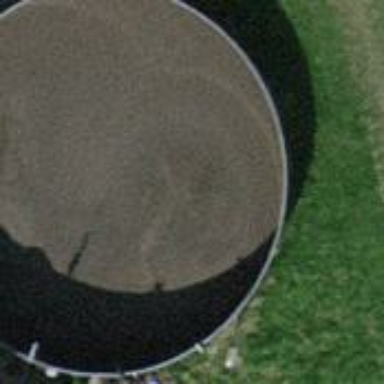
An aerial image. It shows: Storage tank with man-made structure.